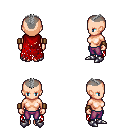
a pixel art fantasy rpg character, female body template, human, light skin, red tattered cape, magenta pants, gray short mohawk hairstyle, leather bracers, metal boots, four views (front, back, left, right), 2x2 character sprite sheet, small pixel art, hard edges, no anti-aliasing